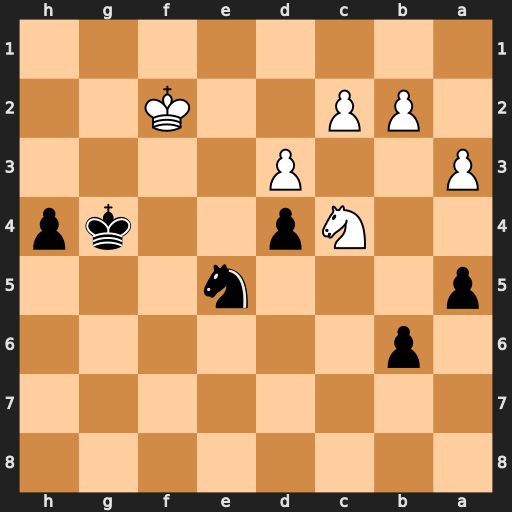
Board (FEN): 8/8/1p6/p3n3/2Np2kp/P2P4/1PP2K2/8
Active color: b
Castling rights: -
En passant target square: -
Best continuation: Nxc4 dxc4 a4